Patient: sex F, age 58
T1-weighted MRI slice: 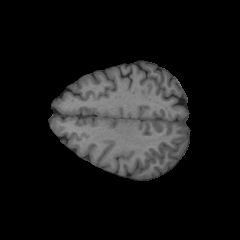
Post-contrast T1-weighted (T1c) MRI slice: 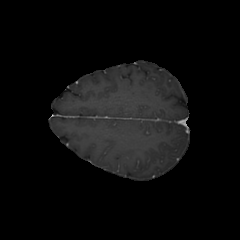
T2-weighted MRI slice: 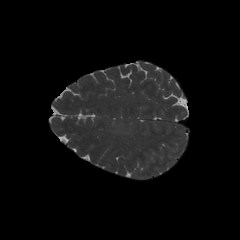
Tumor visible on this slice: yes
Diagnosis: Glioblastoma, IDH-wildtype
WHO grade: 4